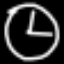
Label: clock